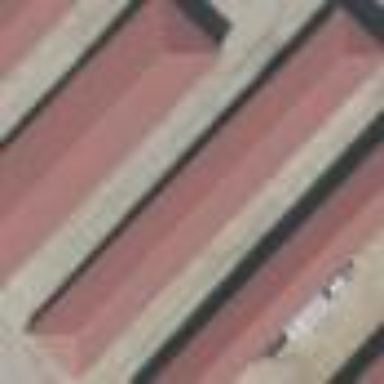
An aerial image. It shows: Warehouse.